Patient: sex M, age 65
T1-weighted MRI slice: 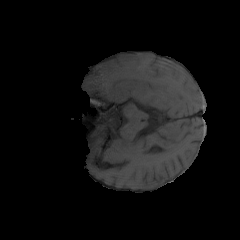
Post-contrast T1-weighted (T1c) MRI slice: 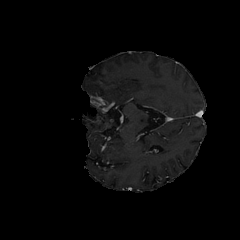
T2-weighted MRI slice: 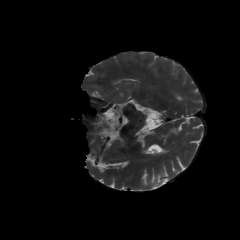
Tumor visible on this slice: no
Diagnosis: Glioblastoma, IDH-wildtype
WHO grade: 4